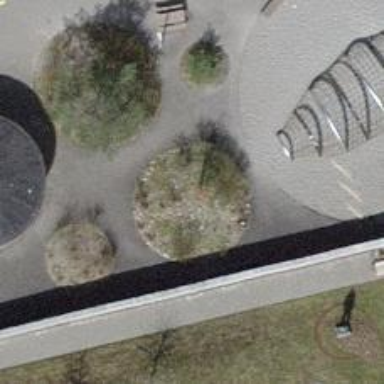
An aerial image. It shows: Playground area for leisure land.